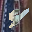
Label: 4